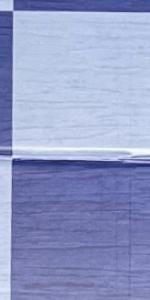
Label: Empty